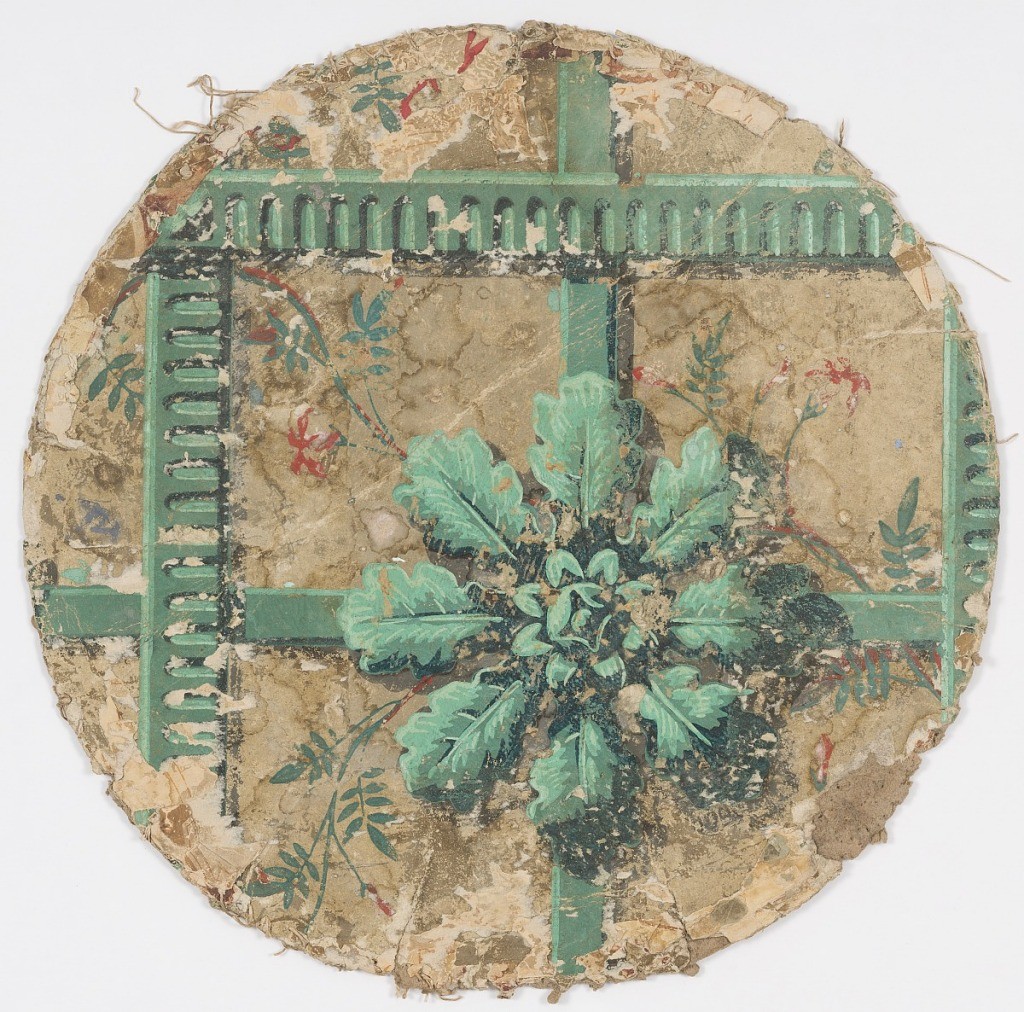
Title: Bandbox
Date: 1839–45
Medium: Block-printed paper, pasteboard support
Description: Bandbox lid fragment. Round lid, large rosette and ribbon, printed in green, with floral and foliate sprigs, on off-white ground.